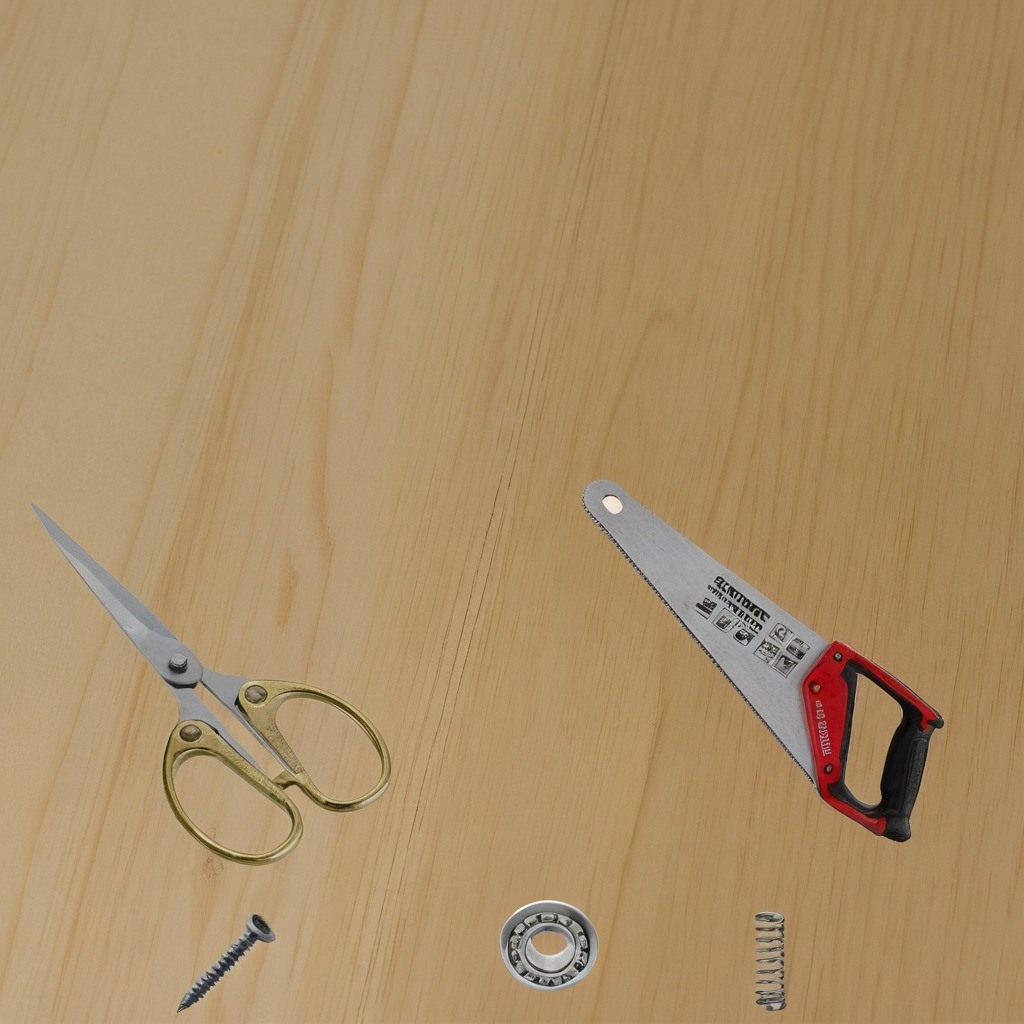
A ball bearing, a machine screw, a coiled metal spring, a saw, and scissors are lying on the plywood surface.